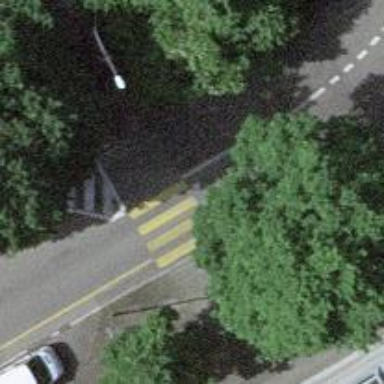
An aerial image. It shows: Uncontrolled road crossing.